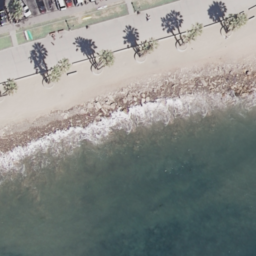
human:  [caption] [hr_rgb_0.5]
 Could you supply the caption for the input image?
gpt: This is a beach with blue sea and sand .

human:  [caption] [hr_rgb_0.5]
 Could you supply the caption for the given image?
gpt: Waves slapping a white sand beach throwing up white foasm .

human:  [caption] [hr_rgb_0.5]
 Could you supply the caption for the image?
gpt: This is a beach with clear waters and white sands .

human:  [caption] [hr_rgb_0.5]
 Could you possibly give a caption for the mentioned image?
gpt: Waves slapping a white sand beach and some cars parked on the beach .

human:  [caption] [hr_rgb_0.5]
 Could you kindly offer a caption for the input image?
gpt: Some plants and cars on the beach .